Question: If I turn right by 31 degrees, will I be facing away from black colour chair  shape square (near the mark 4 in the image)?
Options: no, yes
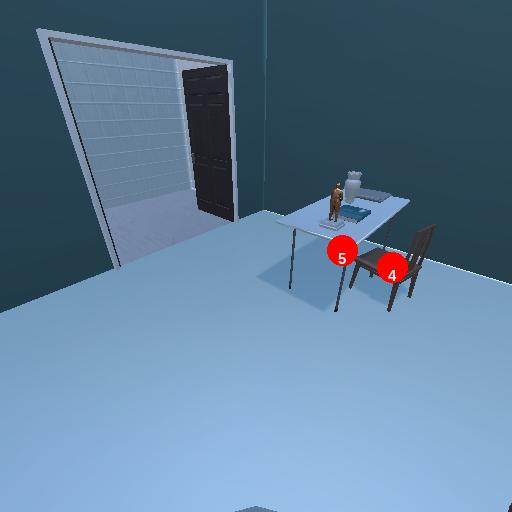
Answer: no